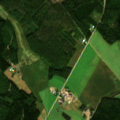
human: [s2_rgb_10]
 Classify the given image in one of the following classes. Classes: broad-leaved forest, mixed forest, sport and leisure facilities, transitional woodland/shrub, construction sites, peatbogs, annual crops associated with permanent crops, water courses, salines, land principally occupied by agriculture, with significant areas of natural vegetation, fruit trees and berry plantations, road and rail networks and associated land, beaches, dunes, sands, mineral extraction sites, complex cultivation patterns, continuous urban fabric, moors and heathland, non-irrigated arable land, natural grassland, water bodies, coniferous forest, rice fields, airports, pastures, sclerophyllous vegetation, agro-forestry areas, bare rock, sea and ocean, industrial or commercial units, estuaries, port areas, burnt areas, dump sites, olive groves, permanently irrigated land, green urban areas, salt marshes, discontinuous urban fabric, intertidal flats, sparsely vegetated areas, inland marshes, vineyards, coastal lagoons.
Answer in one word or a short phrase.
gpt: non-irrigated arable land, land principally occupied by agriculture, with significant areas of natural vegetation, coniferous forest, mixed forest, transitional woodland/shrub